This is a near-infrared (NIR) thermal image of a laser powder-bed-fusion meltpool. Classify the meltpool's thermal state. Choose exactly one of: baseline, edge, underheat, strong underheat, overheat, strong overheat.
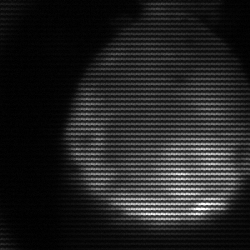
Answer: edge